Question: I have exactly followed the steps described in <URL> to create a test application with an MDI container and an MDI child with a 'File' menu. I have tried this in Visual Studio 2013 for every .NET framework from 2.0 to 4.5, and also tried in Visual Studio 2012. The result is the same. The menus do not merge. All I get is this:

The two file menus are supposed to be one, or at least both be in the menu bar. What's going on? How is one supposed to get these menus to automatically merge?
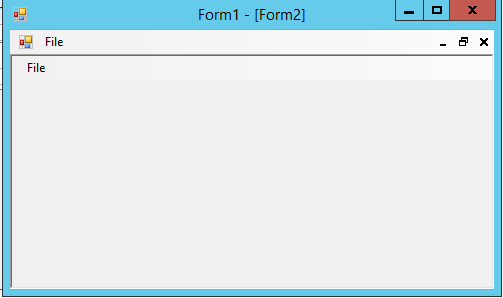
Answer: In your Form2 constructor, set the visibility of the MenuStrip control to false:
'''
public Form2() {
InitializeComponent();
menuStrip1.Visible = false;
}
'''
The "C" menu should be visible on the main form's File menu.